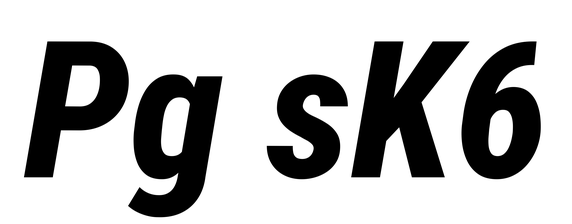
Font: Roboto-Italic_Condensed_ExtraBold_Italic